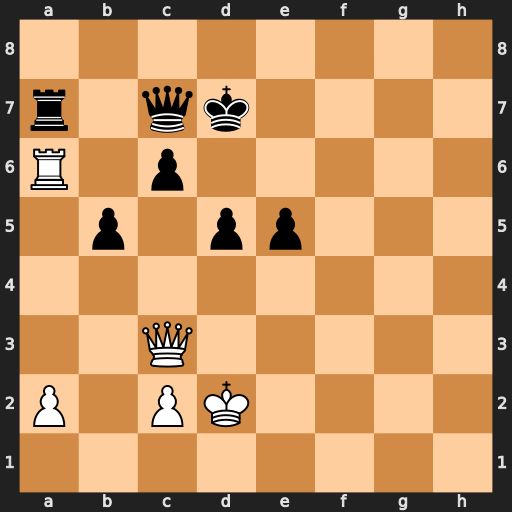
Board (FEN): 8/r1qk4/R1p5/1p1pp3/8/2Q5/P1PK4/8
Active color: w
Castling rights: -
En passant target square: -
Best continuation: Qh3+ Kd6 Qh6+ Kc5 Qe3+ d4 Qa3+ Kd5 Rxa7